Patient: sex M, age 58
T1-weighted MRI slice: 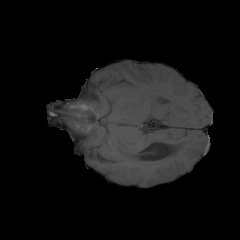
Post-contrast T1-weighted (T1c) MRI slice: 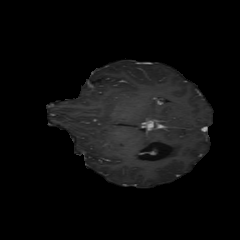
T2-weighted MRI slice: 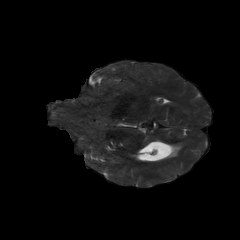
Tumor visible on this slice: no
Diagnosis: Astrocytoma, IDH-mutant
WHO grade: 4